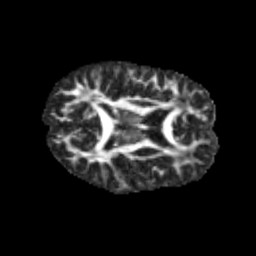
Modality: FA
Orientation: axial
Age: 10
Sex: male
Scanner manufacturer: siemens
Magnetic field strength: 3 T
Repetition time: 3.8 s
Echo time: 0.07 s